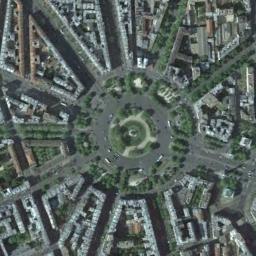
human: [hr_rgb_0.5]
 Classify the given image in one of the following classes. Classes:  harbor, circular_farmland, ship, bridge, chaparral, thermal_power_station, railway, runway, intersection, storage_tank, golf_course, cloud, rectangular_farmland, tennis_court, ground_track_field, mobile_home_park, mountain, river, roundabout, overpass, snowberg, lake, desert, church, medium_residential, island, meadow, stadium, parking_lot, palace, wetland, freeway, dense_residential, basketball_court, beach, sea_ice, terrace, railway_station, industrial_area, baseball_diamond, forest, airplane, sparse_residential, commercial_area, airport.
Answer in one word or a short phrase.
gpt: roundabout